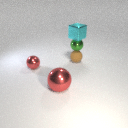
small cyan metal cube above small green metal sphere